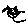
Label: cat